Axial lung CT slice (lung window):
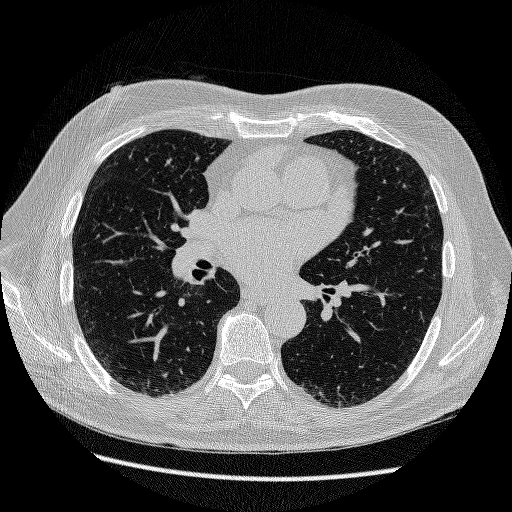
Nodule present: no